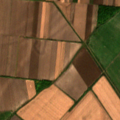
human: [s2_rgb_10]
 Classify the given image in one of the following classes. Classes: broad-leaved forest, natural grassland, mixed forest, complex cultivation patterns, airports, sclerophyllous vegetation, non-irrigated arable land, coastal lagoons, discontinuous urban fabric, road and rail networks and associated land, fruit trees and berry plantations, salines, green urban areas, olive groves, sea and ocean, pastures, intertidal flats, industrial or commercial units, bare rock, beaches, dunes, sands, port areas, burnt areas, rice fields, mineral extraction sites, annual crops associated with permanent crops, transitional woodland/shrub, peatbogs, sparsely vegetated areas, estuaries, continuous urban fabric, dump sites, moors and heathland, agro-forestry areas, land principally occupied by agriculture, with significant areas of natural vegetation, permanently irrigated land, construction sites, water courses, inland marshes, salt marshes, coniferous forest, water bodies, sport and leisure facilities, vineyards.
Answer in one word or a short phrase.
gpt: non-irrigated arable land